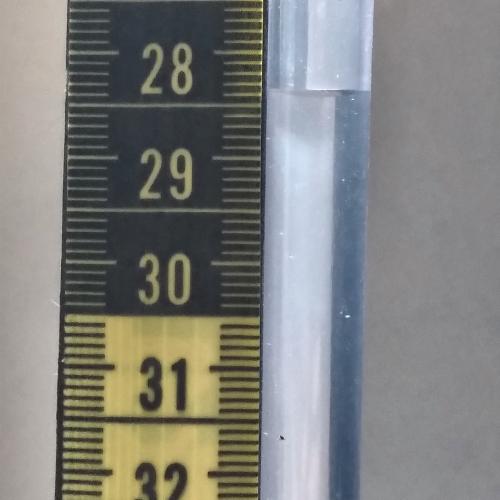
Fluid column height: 28.4 cm